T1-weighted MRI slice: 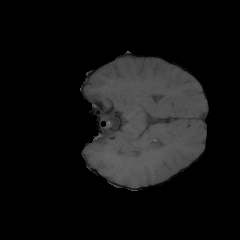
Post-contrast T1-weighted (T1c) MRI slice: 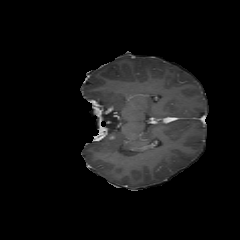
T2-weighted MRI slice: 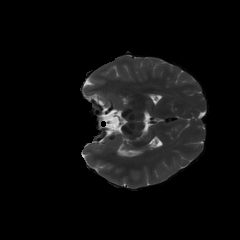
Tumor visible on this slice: no